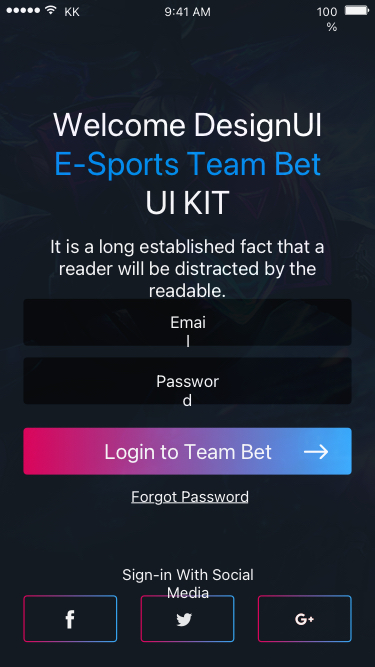
Text in this UI design:
Welcome DesignUI
E-Sports Team Bet
UI KIT
It is a long established fact that a reader will be distracted by the readable.
Login to Team Bet
Password
Email
Forgot Password
Sign-in With Social Media
9:41 AM
KK
100%